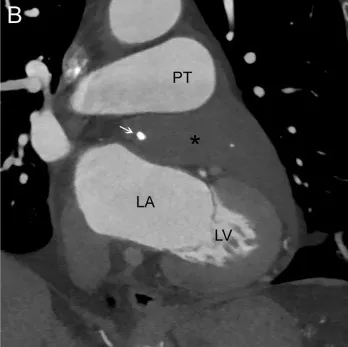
Chest computed tomography. (B) Coronal section. Left atrium (LA) is slightly compressed by the tumor without any signs of invasion. Left ventricle (LV) models inferior part of the tumor, PT models its superior part.
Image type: radiology (ct)